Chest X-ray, PA view. Patient: 54 years old, sex F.
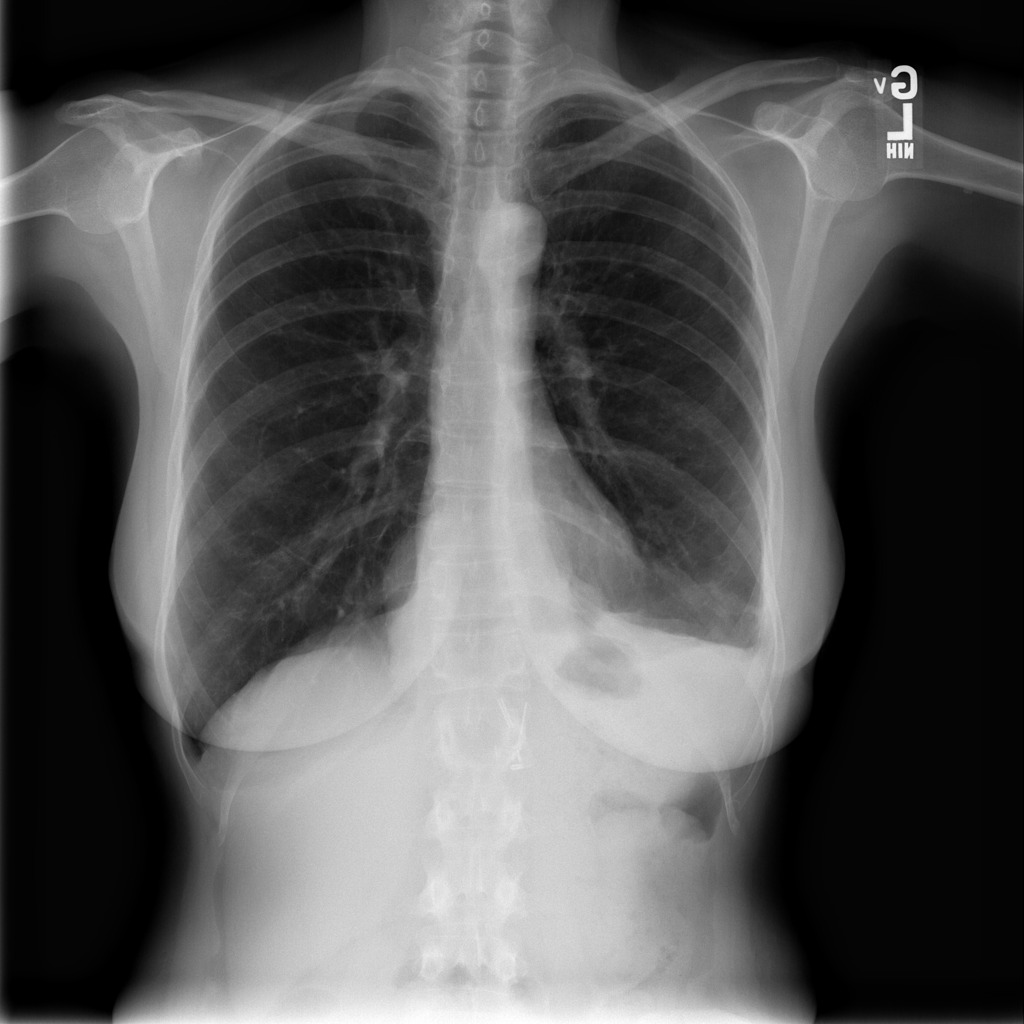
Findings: Hernia, Mass